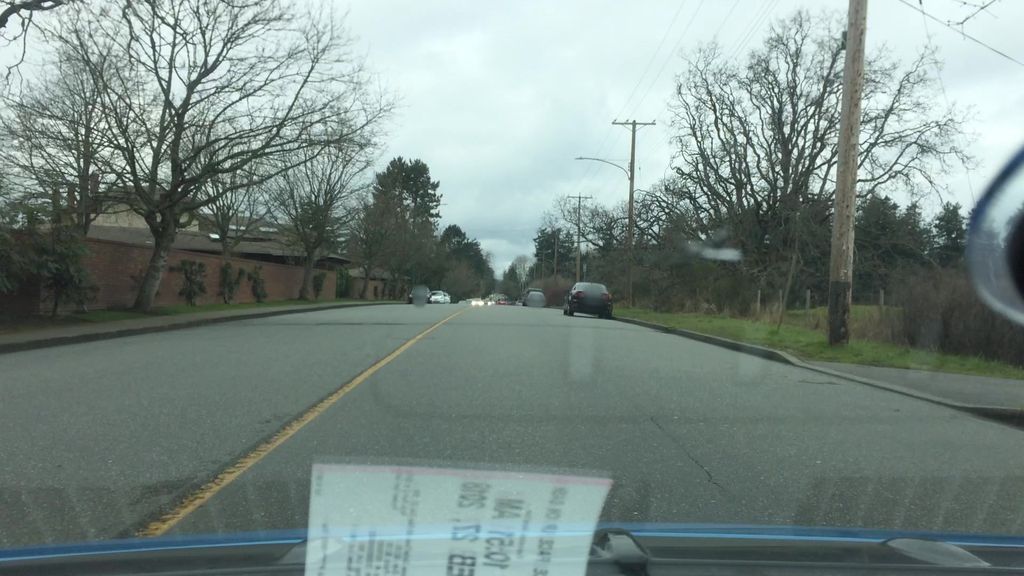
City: victoria